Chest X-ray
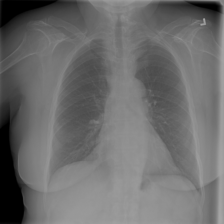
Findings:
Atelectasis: negative
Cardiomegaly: negative
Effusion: negative
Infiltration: negative
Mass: negative
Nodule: negative
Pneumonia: negative
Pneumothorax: negative
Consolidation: negative
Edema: negative
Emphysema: negative
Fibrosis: negative
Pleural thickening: negative
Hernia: negative